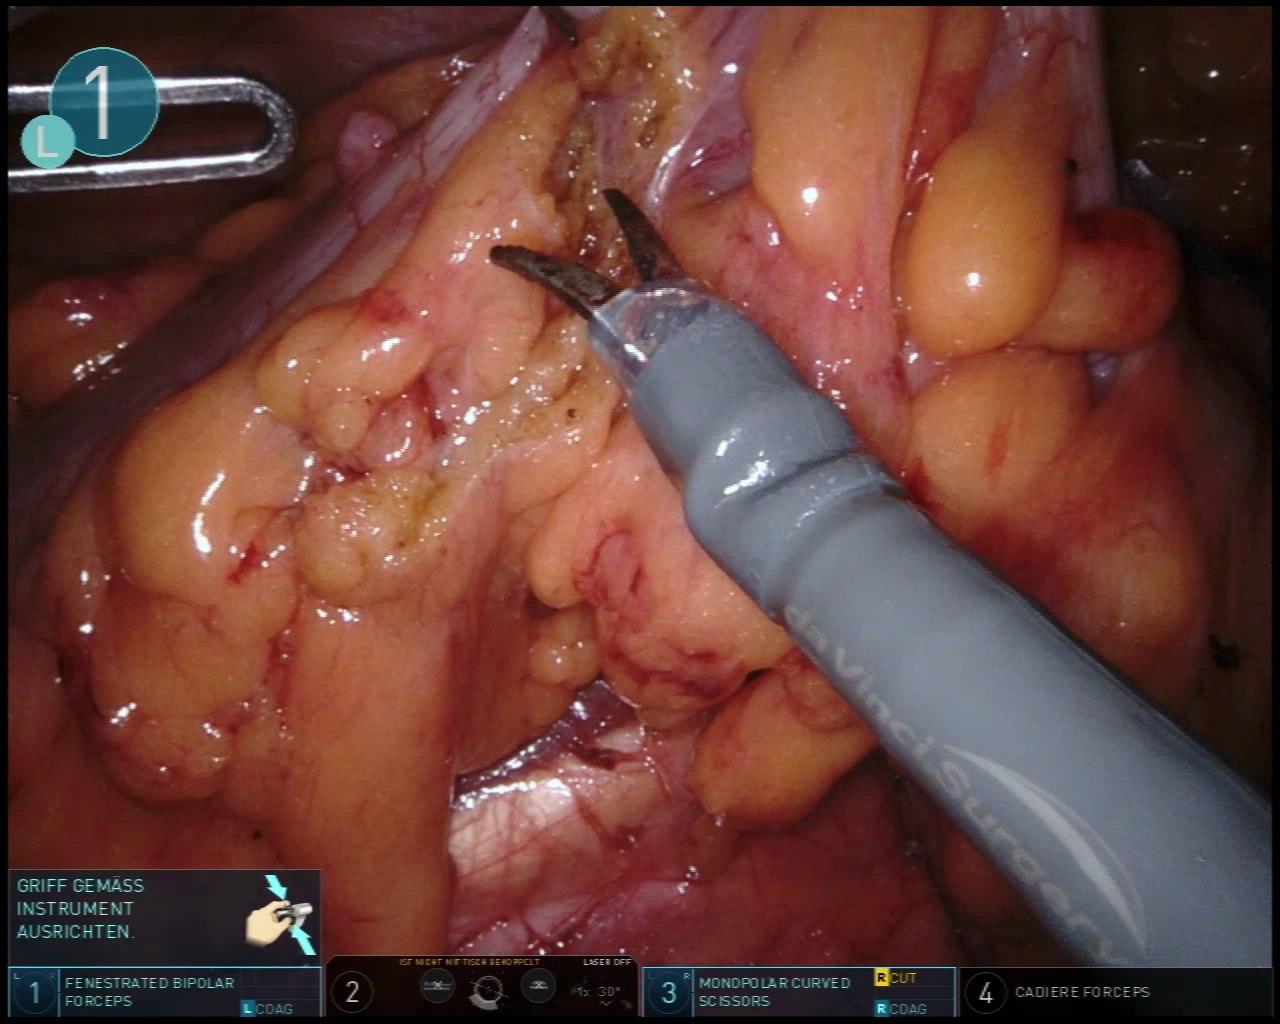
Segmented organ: ureter
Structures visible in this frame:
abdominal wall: yes
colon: yes
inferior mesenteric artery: no
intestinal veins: no
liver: no
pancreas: no
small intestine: no
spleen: no
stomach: no
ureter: yes
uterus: no
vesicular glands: no